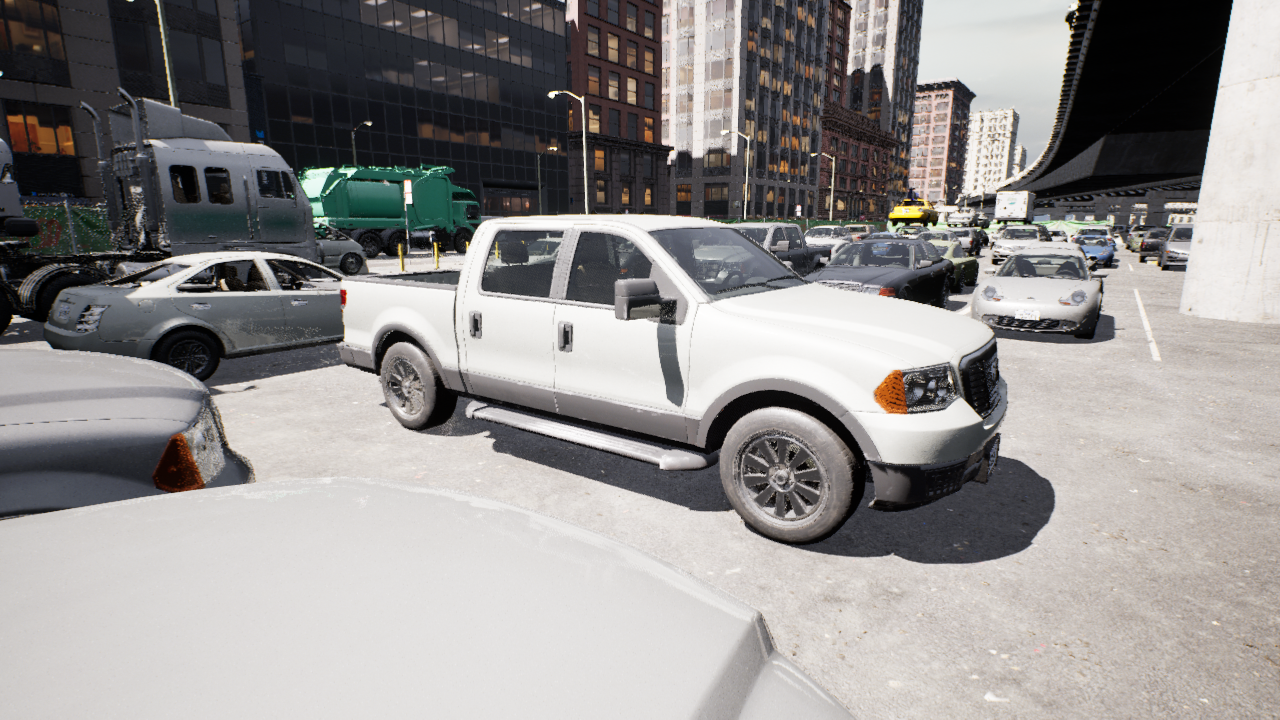
Venue: arterial
Lighting: clear day
Vehicle rig: pickup